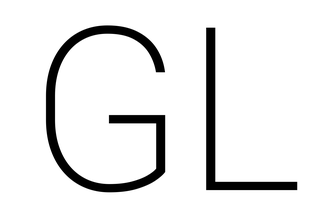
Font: Roboto_ExtraLight